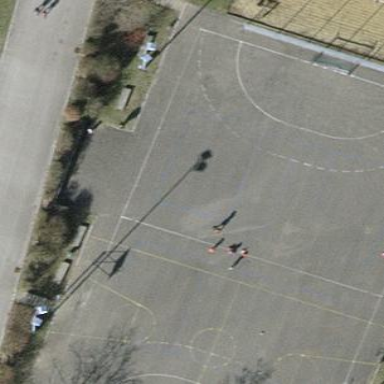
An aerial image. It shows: Multi-sport pitch for leisure and various sports activities.